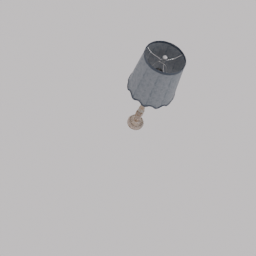
Label: lighting